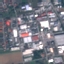
Land use / land cover class: Industrial